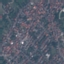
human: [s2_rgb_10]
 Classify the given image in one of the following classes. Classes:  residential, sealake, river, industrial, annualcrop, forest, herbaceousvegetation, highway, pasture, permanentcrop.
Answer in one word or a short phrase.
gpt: Residential